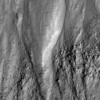
Label: not_dusty